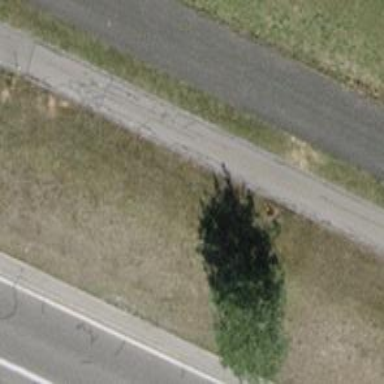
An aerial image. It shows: Avenue of deciduous broadleaved trees.